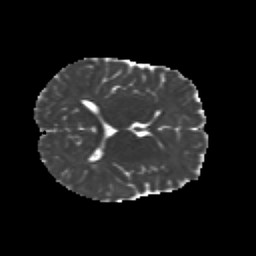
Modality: MD
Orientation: axial
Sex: male
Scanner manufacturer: siemens
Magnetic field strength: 3 T
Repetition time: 5 s
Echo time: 0.071 s